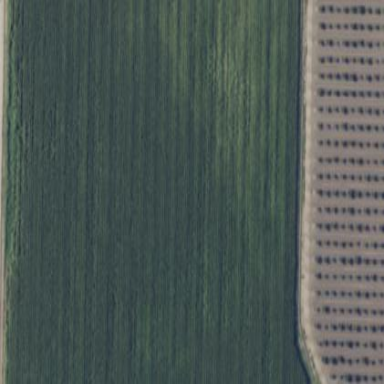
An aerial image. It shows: Farmland with field cropland.